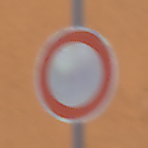
Verkehrszeichen: VerbotFahrzeugeAllerArt
Umgebung: Outdoor, Urban
Tageszeit: Midday
Wetter: Overcast
Licht: Natural
Jahreszeit: NotSpecified
Kontrast: LowContrast